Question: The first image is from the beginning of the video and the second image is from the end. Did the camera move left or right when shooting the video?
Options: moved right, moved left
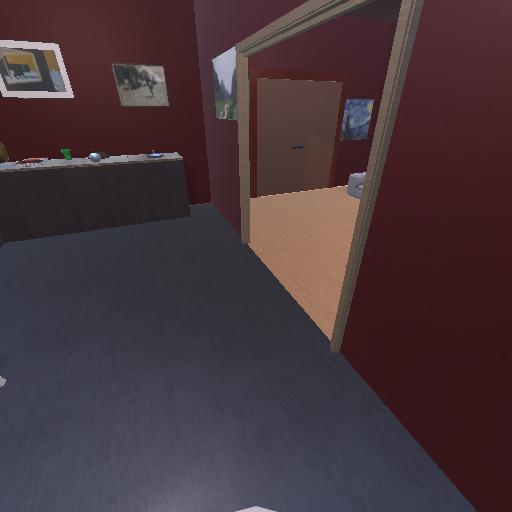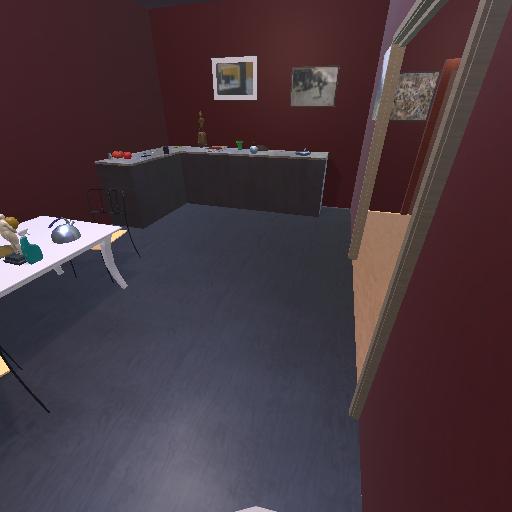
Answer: moved right